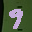
Label: 9